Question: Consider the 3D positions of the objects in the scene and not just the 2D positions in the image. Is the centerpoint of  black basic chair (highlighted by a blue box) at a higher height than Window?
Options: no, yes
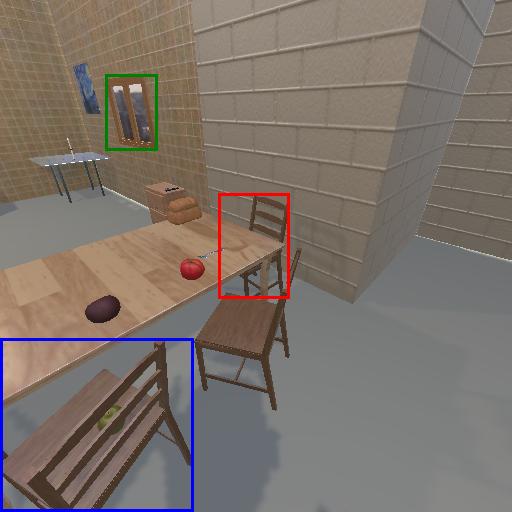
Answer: no